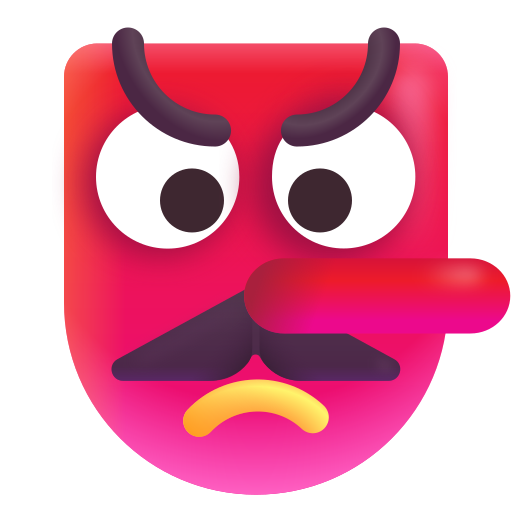
goblin color